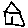
Label: house